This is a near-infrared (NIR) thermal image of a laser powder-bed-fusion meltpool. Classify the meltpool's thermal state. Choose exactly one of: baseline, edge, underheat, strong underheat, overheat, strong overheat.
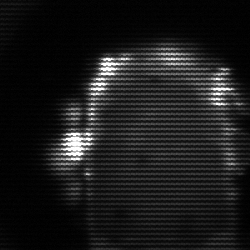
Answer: baseline